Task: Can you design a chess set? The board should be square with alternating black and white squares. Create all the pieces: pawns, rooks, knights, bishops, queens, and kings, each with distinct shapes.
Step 2111:
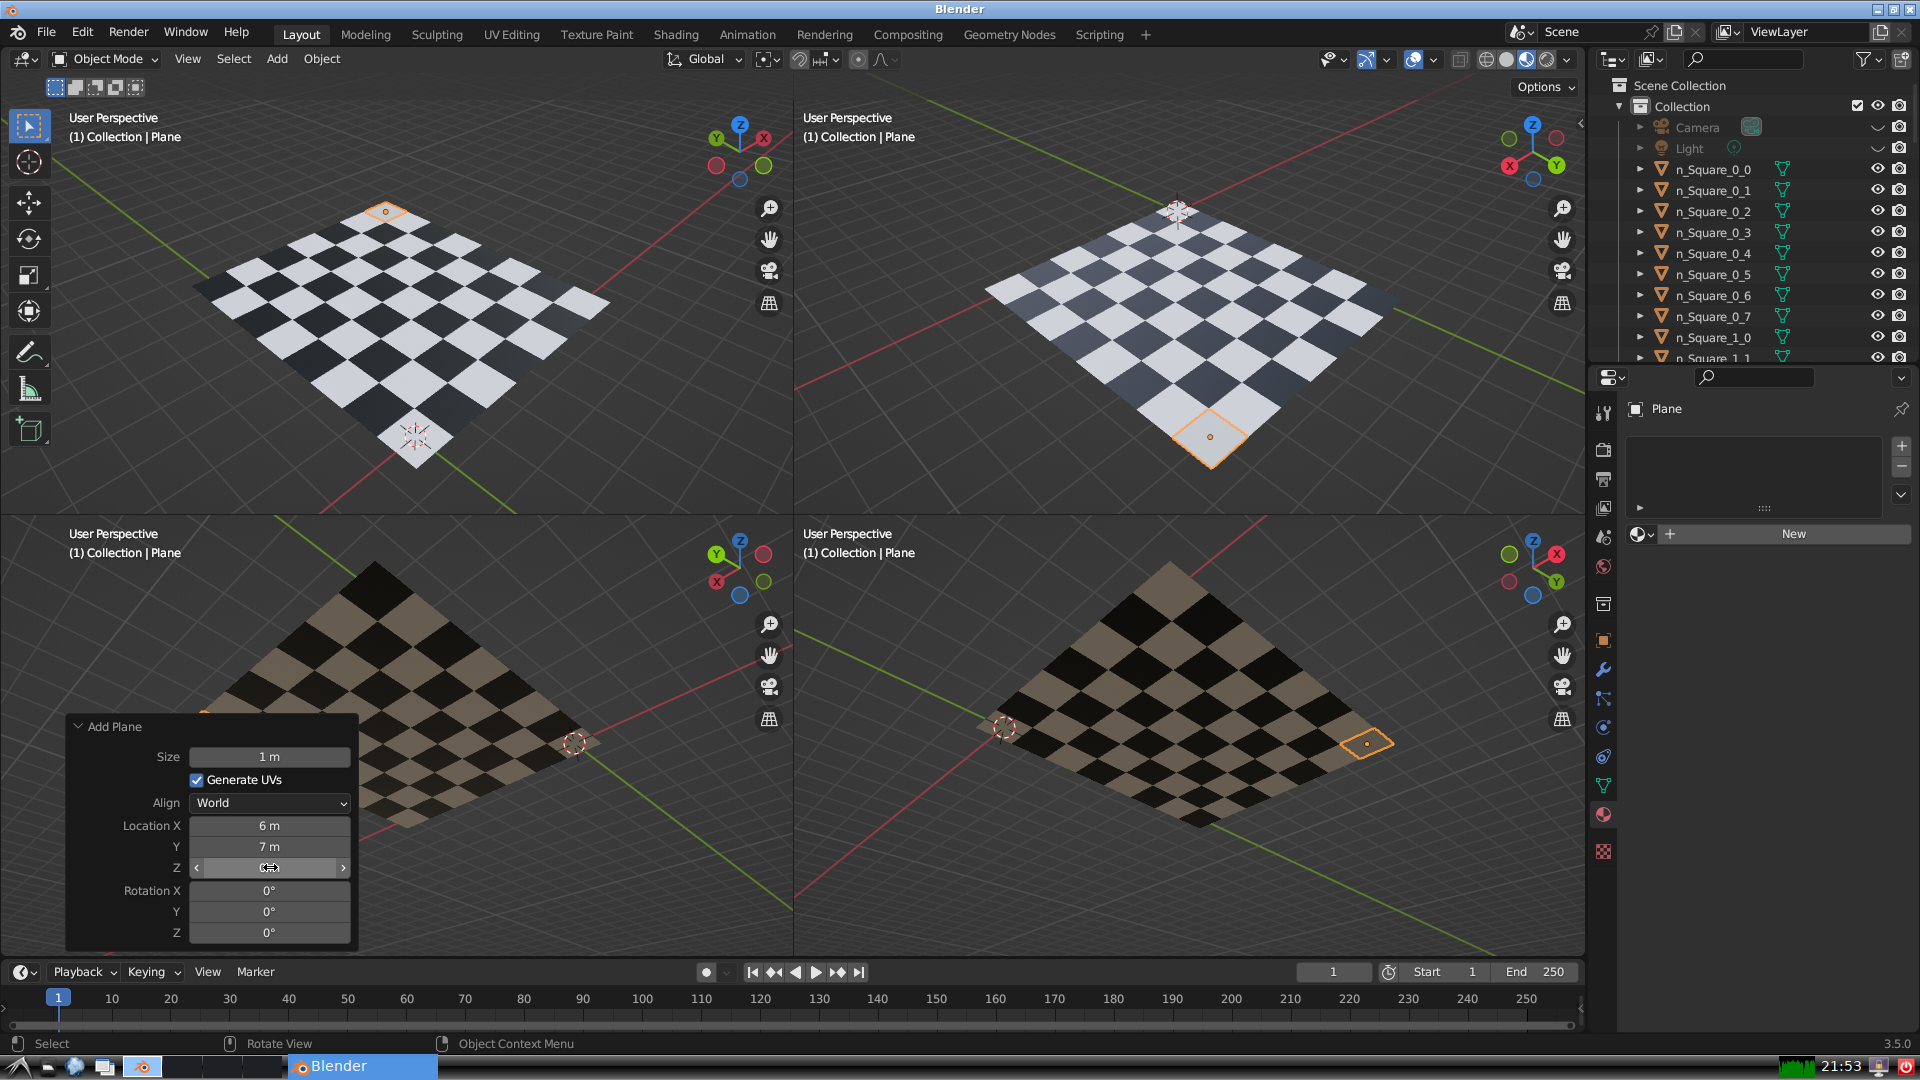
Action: {"mouse_move": [960, 540]}